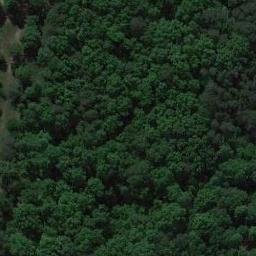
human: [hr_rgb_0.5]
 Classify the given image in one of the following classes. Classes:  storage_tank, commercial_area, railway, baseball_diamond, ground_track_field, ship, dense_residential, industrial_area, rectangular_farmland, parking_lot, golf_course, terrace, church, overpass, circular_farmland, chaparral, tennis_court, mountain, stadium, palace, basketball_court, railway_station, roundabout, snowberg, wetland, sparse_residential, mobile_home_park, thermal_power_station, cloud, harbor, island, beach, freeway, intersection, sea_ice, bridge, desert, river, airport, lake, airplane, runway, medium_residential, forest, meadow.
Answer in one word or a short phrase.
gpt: forest